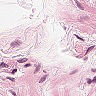
Metastatic tissue present: no